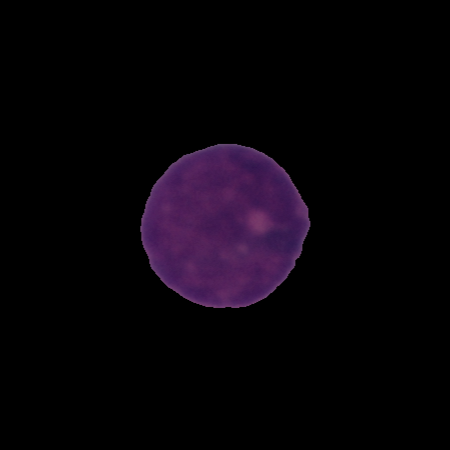
Label: cancer